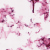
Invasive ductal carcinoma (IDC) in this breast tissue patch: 0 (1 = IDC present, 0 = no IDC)